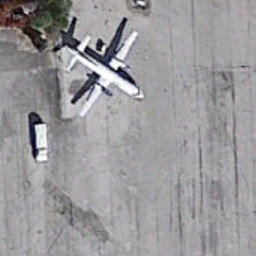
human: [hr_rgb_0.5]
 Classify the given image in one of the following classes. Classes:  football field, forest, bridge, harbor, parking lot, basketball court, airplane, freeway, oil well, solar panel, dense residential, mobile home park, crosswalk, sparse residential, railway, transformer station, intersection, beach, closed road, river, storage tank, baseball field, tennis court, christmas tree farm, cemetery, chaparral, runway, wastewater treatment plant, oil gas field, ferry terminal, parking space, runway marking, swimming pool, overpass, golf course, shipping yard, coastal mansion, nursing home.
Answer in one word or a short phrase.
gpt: airplane